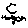
Label: hexagon